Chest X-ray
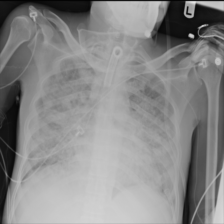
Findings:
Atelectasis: negative
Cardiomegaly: negative
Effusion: negative
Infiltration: positive
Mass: negative
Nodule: negative
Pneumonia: negative
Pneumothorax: negative
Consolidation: negative
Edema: negative
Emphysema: negative
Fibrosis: negative
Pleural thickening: negative
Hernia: negative